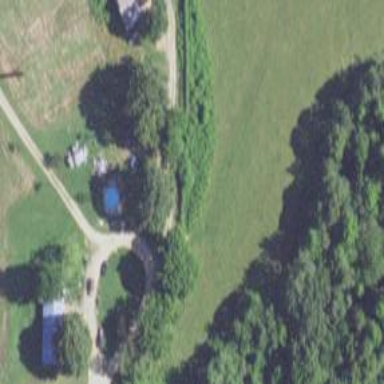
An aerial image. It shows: Driveway.